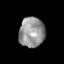
Tissue: prostate
Cell type: T cells
Senescence score: 0.18
Nuclear area (px): 753
Mean DAPI intensity: 148.795